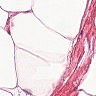
Metastatic tissue present: no